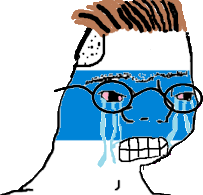
Label: 5_Zoomer